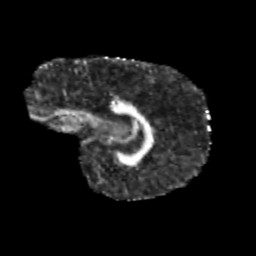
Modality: FA
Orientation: sagittal
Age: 9
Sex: male
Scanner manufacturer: siemens
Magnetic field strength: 3 T
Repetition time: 3.8 s
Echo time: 0.07 s